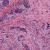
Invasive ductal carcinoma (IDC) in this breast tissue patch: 0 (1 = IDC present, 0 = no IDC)